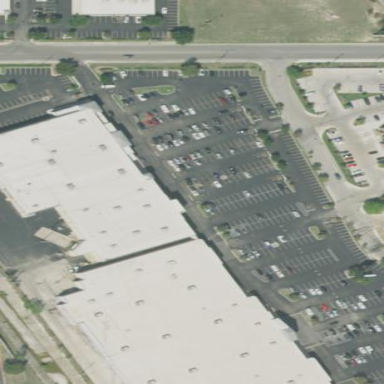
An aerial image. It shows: Retail building.